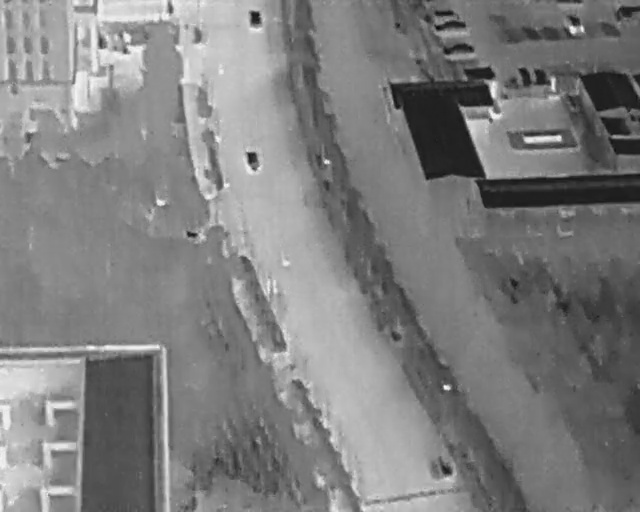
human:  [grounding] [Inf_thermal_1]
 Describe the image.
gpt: In the satellite image, there is  <ref>1 small car </ref> <box>[[37, 30, 41, 32, 169]]</box> located at center,  <ref>2 small car </ref> <box>[[38, 2, 41, 4, 175], [68, 0, 70, 5, 2]]</box> located at top,  <ref>5 small car </ref> <box>[[69, 1, 71, 8, 2], [70, 6, 72, 12, 2], [80, 13, 83, 15, 165], [83, 13, 85, 15, 169], [88, 3, 91, 6, 167]]</box> located at top right.